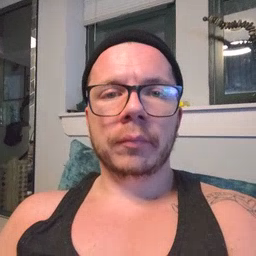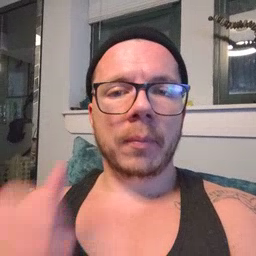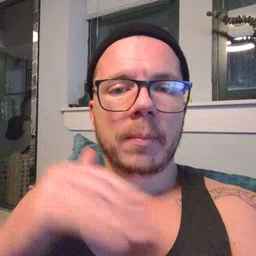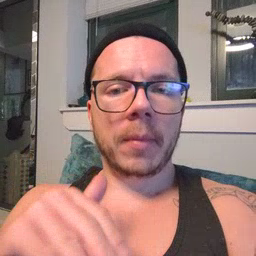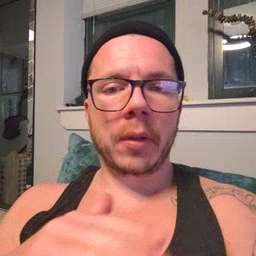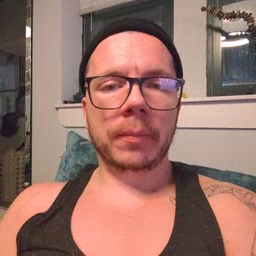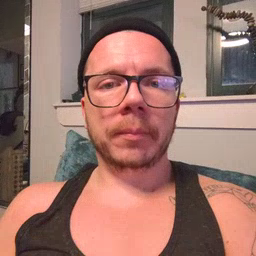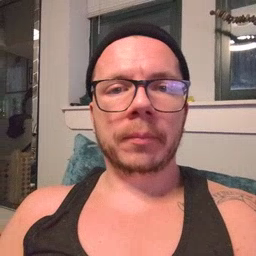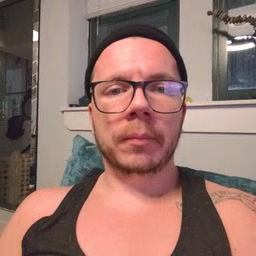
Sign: backyard